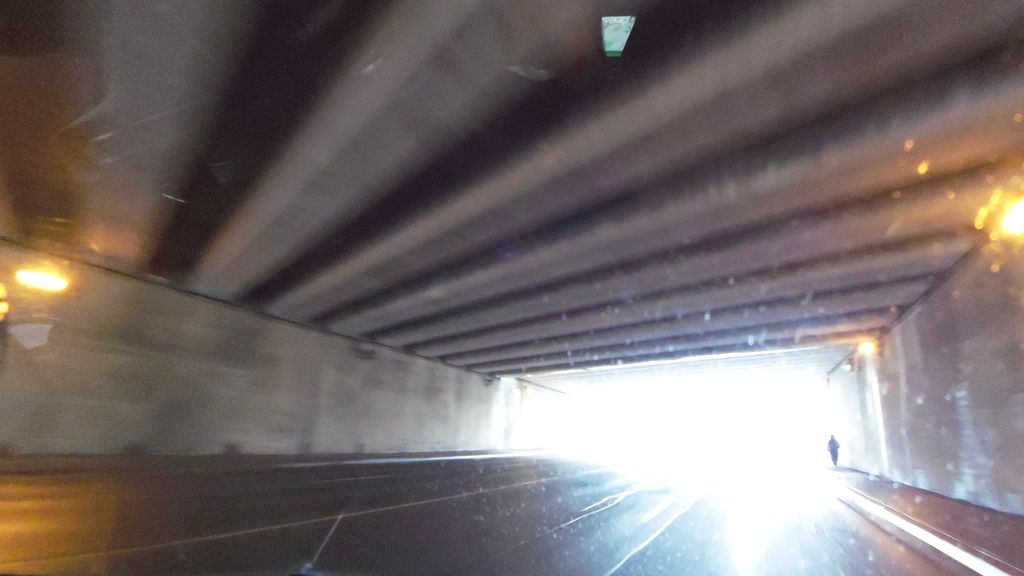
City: toronto